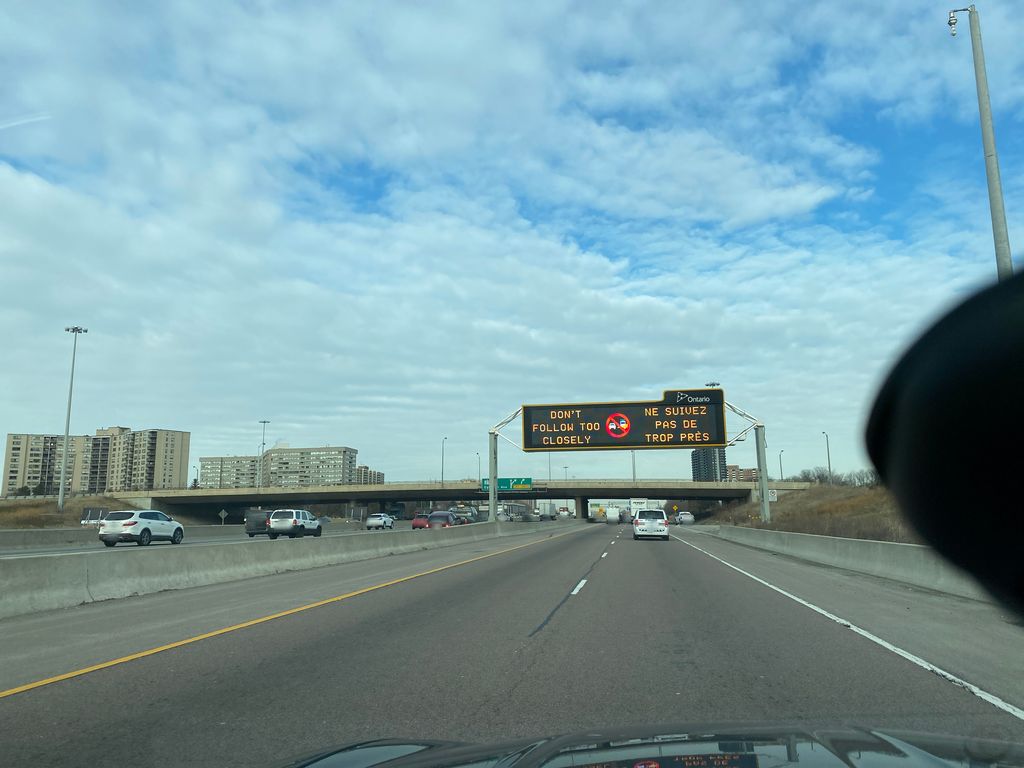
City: toronto